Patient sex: F
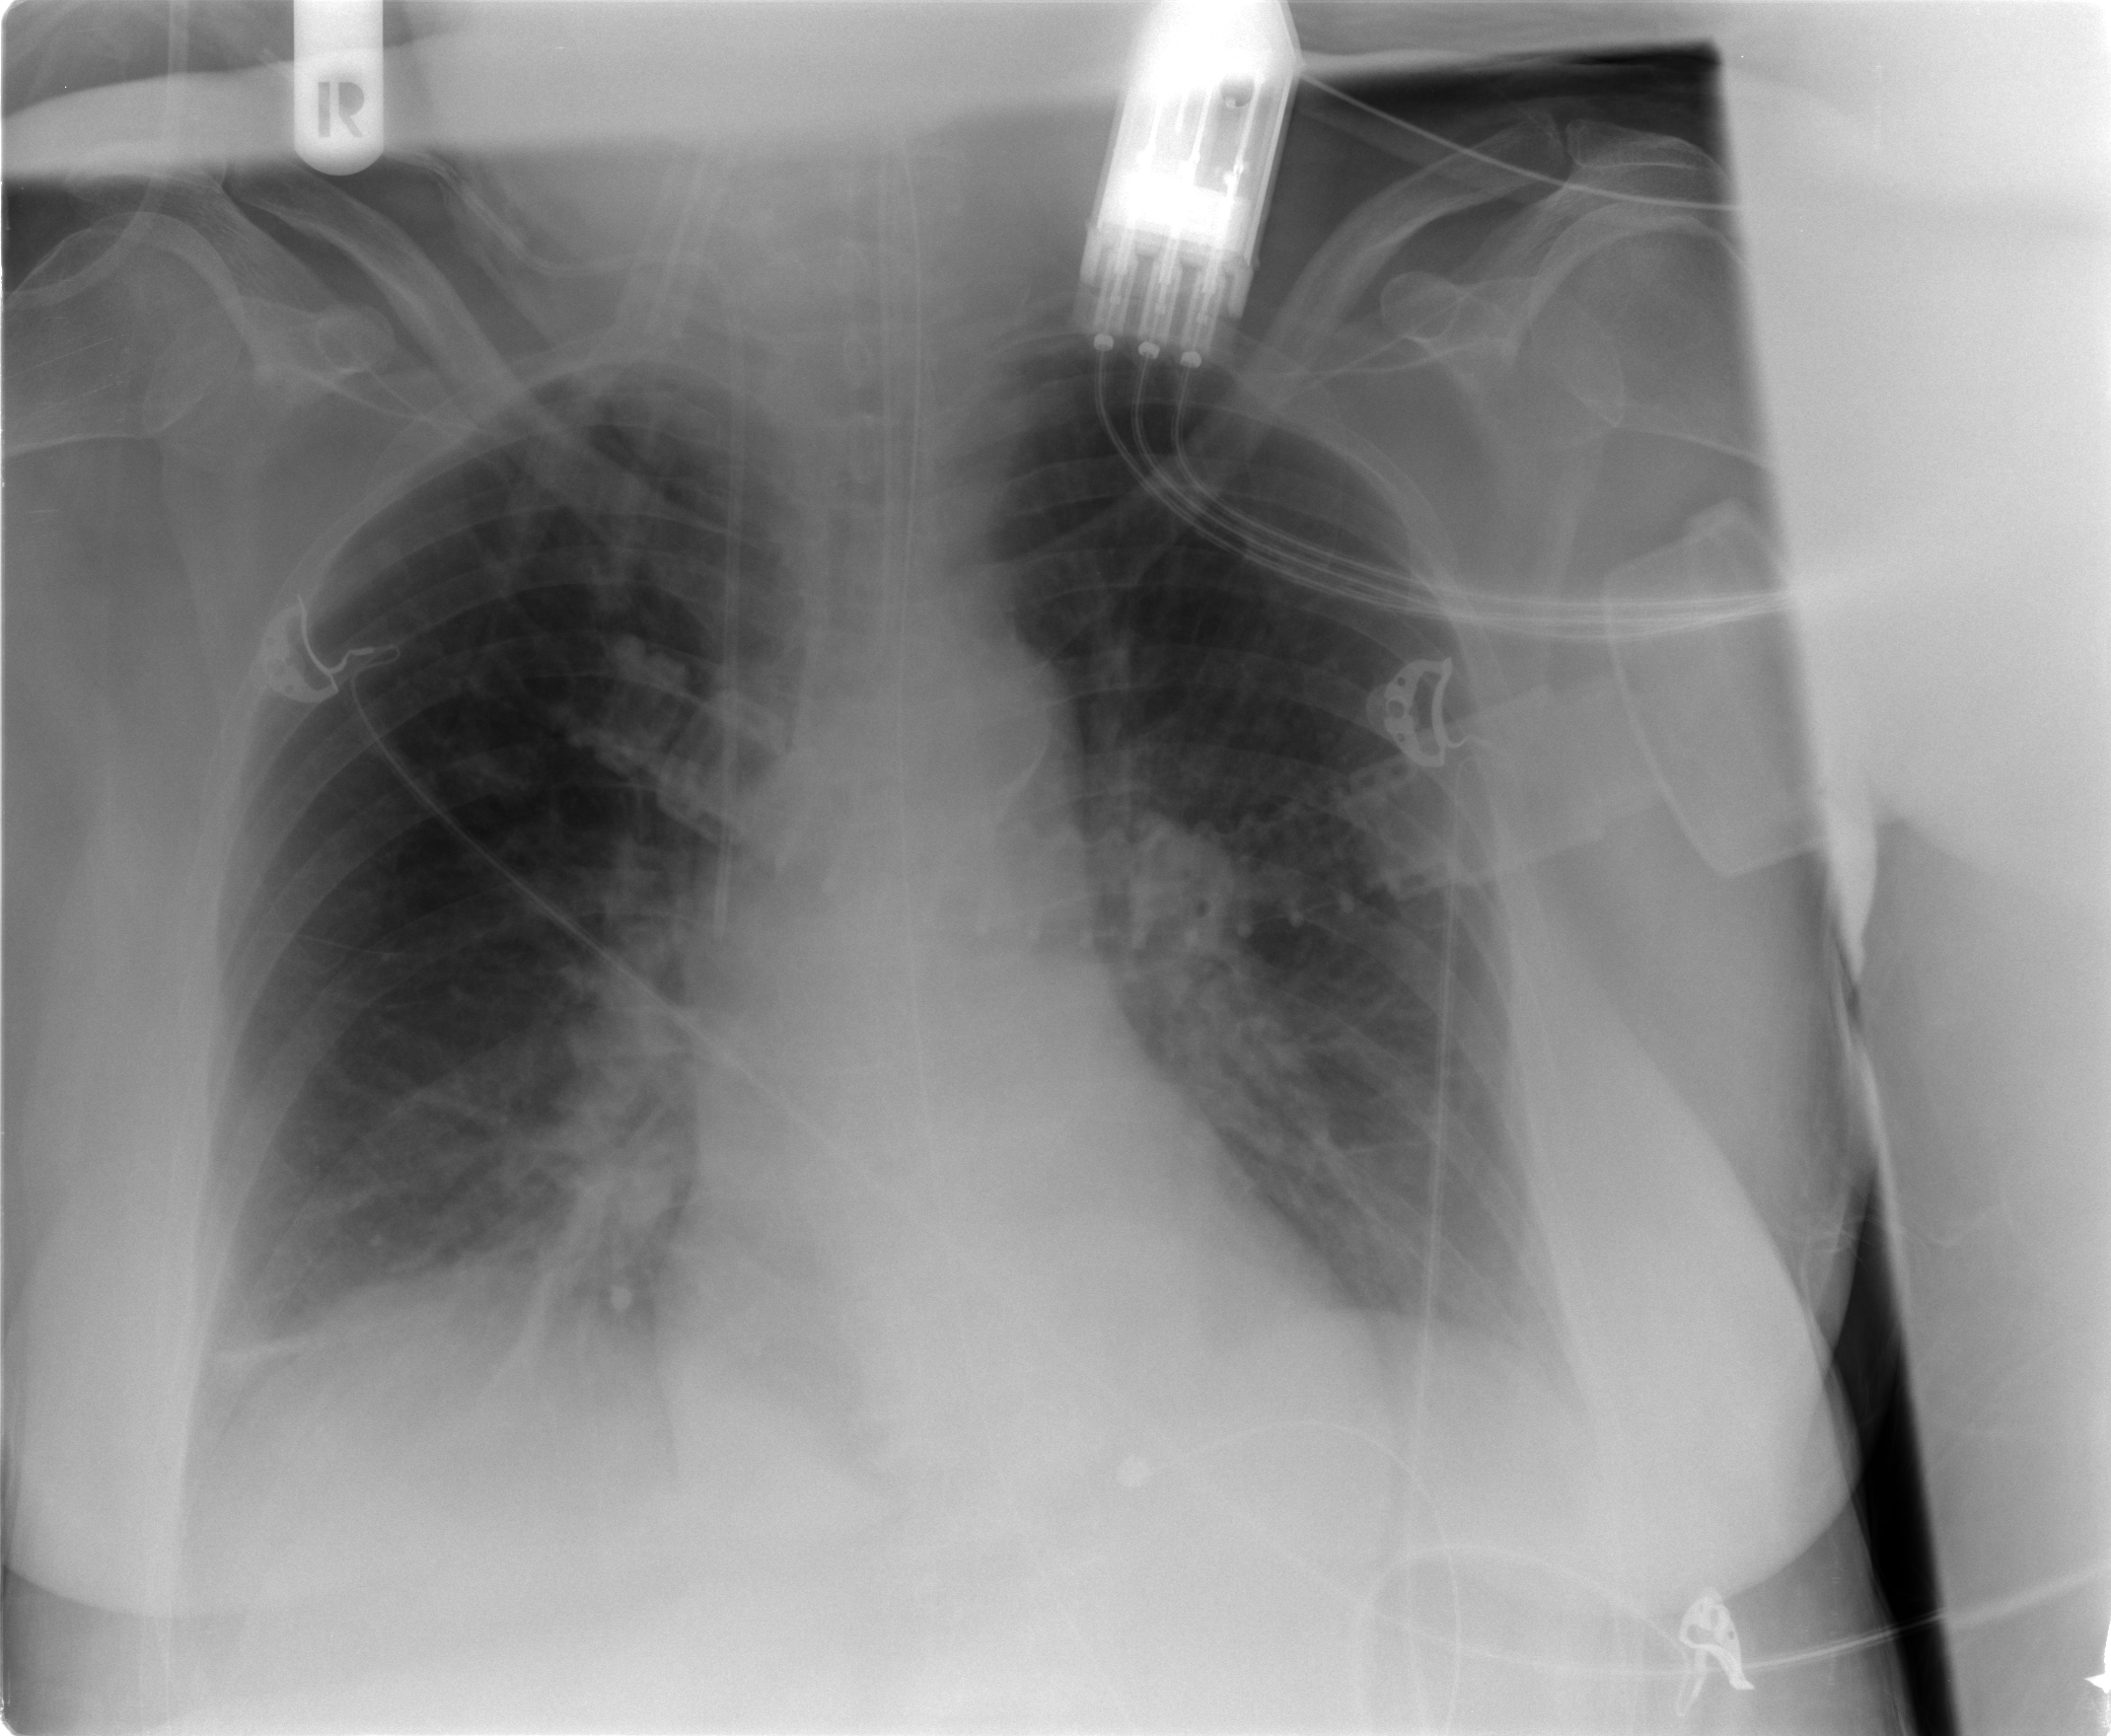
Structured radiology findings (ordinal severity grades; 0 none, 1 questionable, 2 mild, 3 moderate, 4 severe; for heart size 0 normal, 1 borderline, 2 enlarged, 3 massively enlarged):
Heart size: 1
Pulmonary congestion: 1
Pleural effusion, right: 1
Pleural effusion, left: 1
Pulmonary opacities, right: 1
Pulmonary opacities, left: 1
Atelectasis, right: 2
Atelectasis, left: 1